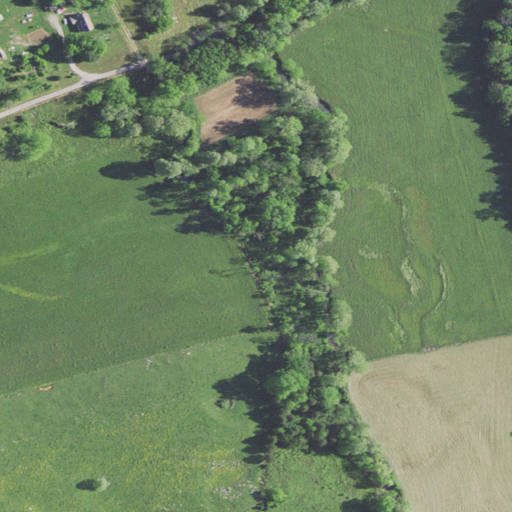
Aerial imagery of valley in Kentucky named Denney Hollow containing pasture, deciduous forest, open development, mixed forest, and low intensity development